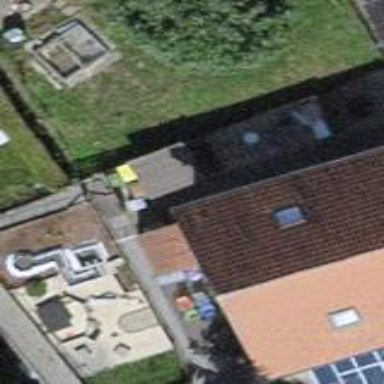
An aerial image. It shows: Semidetached house.